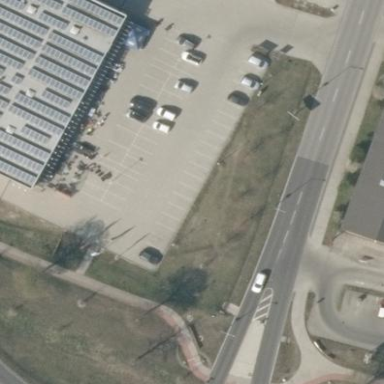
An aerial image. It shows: Parking area.